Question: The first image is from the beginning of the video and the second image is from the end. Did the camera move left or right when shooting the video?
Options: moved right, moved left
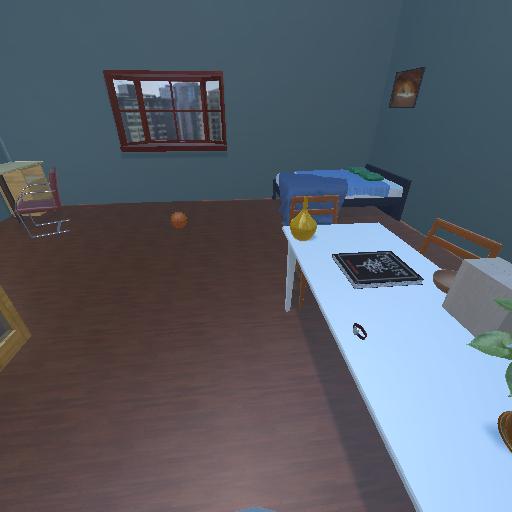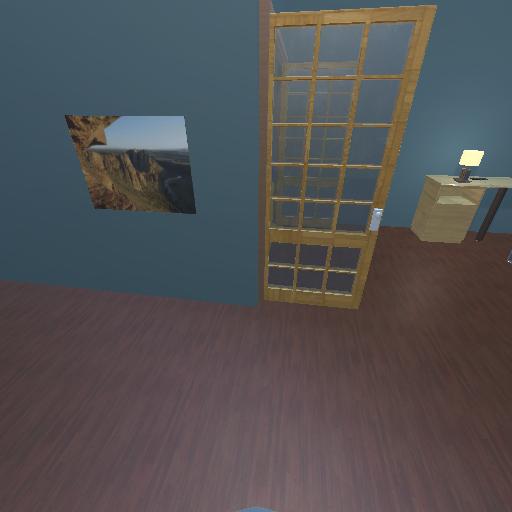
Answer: moved right